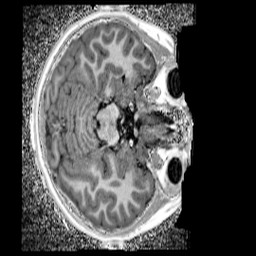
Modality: UNIT1_denoised
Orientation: axial
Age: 9
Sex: female
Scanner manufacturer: siemens
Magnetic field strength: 3 T
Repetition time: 4 s
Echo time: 0.00299 s